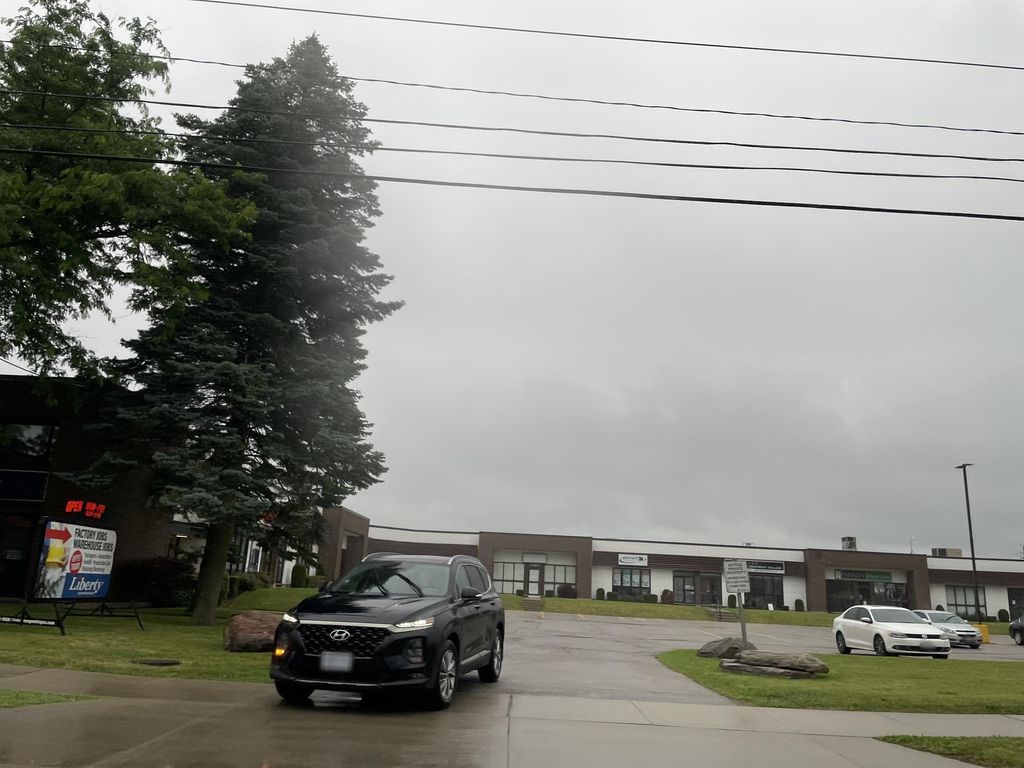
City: kitchener-waterloo